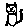
Label: cat